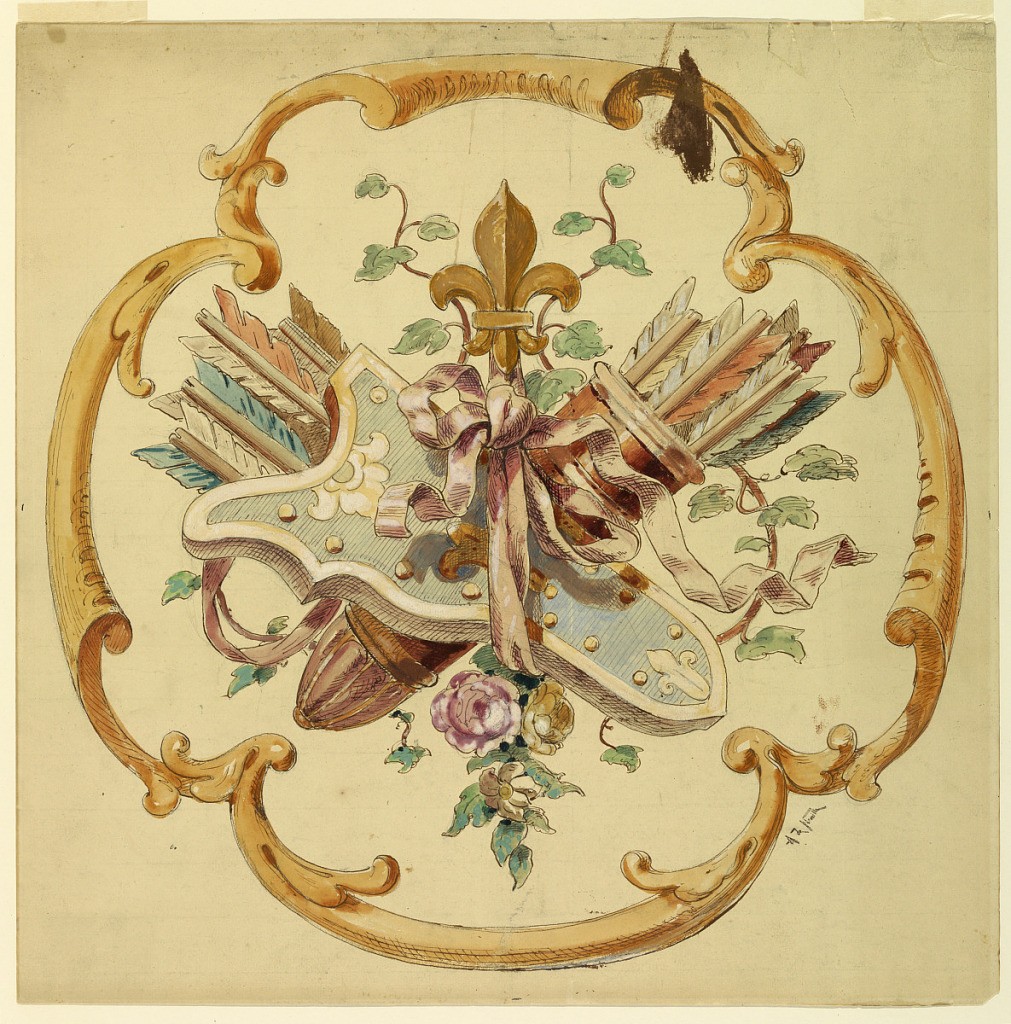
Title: Design for the rest of a chair or a cushion, to be executed in tapestry
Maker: Alphonse de Neuville, French, 1835 - 1885
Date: ca. 1880
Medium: Pen, ink, watercolor, and gouache on paper
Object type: Drawing
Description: A trophy of filled quiver and flowers, suspended from a fleur-de-lis, in scrollwork quatrefoil. Design for textile, tapestry.